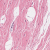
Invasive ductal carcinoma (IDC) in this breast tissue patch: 0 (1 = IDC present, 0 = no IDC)